Interaction volume radius: 5 \u00c5
Interaction volume height: 15 \u00c5
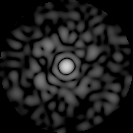
Disorder parameter: 0.8326